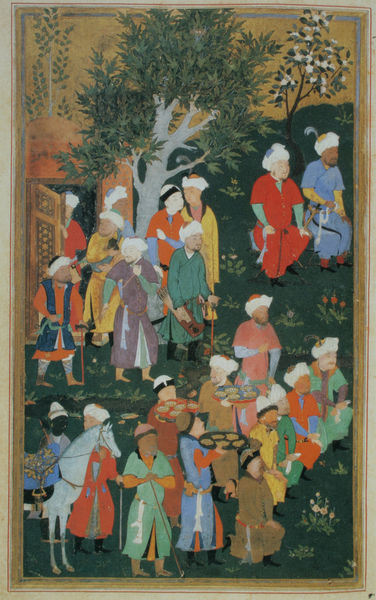
Titel: Timur verteilt Geschenke an eine Menge in Balkh anlässlich seiner Machtübernahme im April 1370
Standort: Baltimore
Institution: Johns Hopkins University, Milton S. Eisenhower Library, John Work Garrett Collection
Schlagwörter: baum, blau, blätter, feder, gemälde, himmel, laub, mann, weiß, bäume, frauen, gelb, grün, landschaft, menschen, ocker, sitzen, blume, blumen, braun, bunt, frau, grau, hintergrund, hut, kleider, mitte, männer, schwarz, tür, vordergrund, zeichnung, blüte, blüten, gebäude, gras, gürtel, haus, park, rot, tier, tiere, wiese, beige, fest, gesellschaft, malerei, versammlung, bart, federn, rahmen, stehen, tablett, teller, häuser, stamm, boden, gewand, gold, sitzend, adel, gewänder, pflanze, pflanzen, rechts, rosa, esel, pferd, pferde, reiter, stock, garten, sattel, steigbügel, gehstock, türe, ausflug, figuren, essen, brot, platte, exotisch, frühling, tor, oben, unten, paradies, neger, offen, buch, orient, orientalisch, links, hinten, asien, illustration, waffen, knien, stöcke, scheich, asiatisch, beten, zeremonie, schimmel, chinesisch, china, arabisch, gebäck, afrikaner, schwarzer, moor, hammer, reise, dolch, mittelalter, krieger, mohr, adelig, begrüßung, gabe, indien, turban, miniatur, köcher, islam, persien, türkei, kirschbaum, hacke, turbane, international, gouache, pfalnze, vorne, völker, sitzung, tafeln, buchmalerei, osmanen, islamisch, byzanz, iran, persisch, indisch, koran, sure, mohammed, mongolei, mongolen, asiaten, versammeln, menschen7, muslime, osmanische kunst, tablett*, mongolisch, tabletts, tablets, heterogen, tablöett